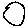
Label: circle